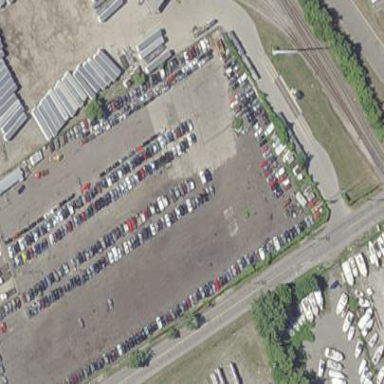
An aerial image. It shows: Industrial area designated as tow yard.